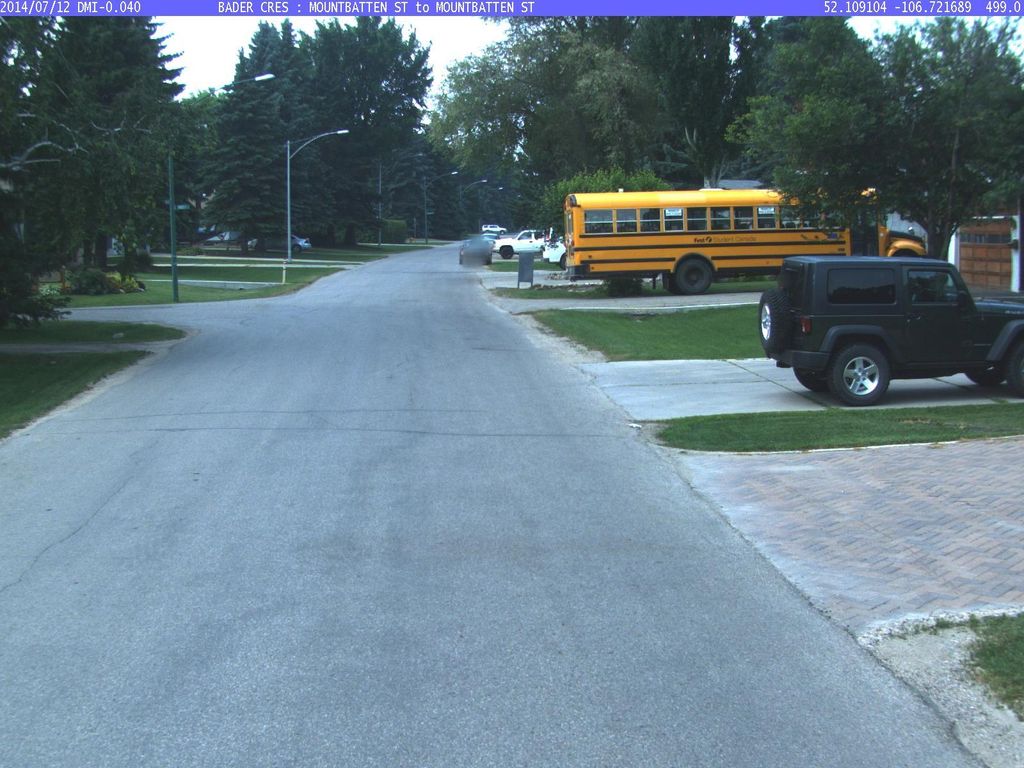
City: saskatoon